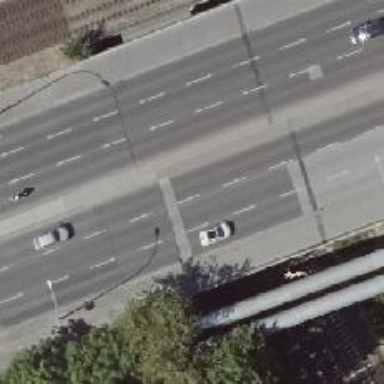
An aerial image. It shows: Asphalt surface on dual carriageway.